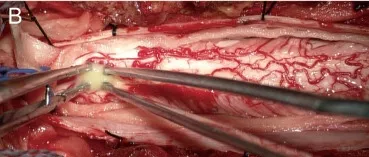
Incision.
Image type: medical_photograph (other_medical_photograph)